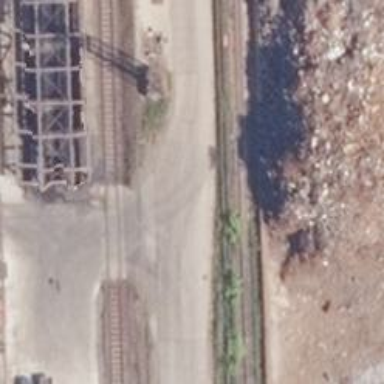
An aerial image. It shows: Rail spur service.